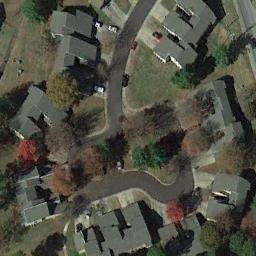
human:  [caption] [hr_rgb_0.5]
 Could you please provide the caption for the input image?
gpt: The medium residential is on the grass next to the road .

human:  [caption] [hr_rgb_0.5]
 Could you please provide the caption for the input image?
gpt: There are trees of different colors next to the medium-sized houses .

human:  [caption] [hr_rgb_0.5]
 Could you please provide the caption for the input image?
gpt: There are many trees in the middle residential area .

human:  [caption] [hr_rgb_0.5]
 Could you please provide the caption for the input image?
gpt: The medium residential area is well green and owns some houses along the roads .

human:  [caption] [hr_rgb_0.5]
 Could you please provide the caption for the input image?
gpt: There are some black buildings and brown trees on the medium residential area .